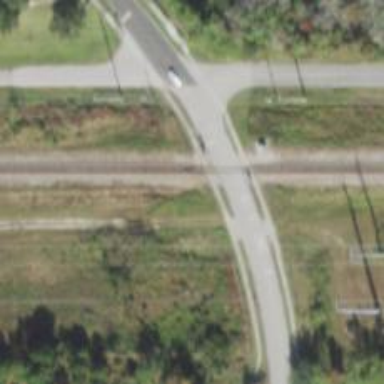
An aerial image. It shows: Crossing for the railway.